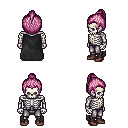
a pixel art fantasy rpg character, male body template, skeleton, black cape, metal pants, pink short topknot hairstyle, maroon shoes, four views (front, back, left, right), 2x2 character sprite sheet, small pixel art, hard edges, no anti-aliasing